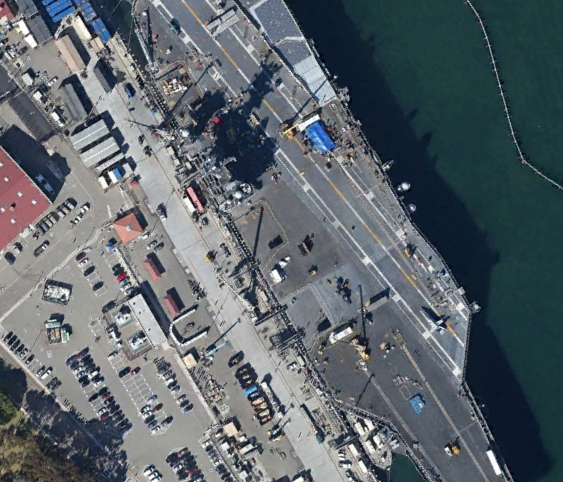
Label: Nimitz-class_aircraft_carrier